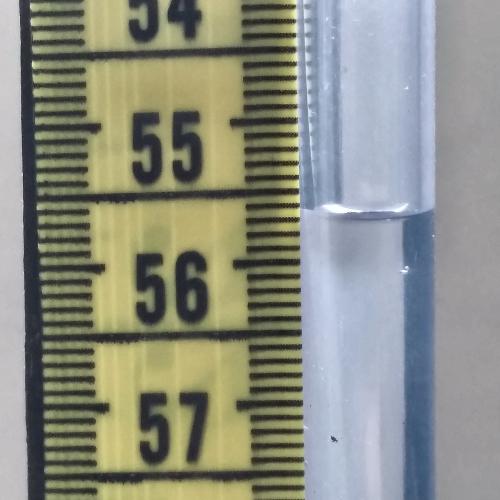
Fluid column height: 55.7 cm